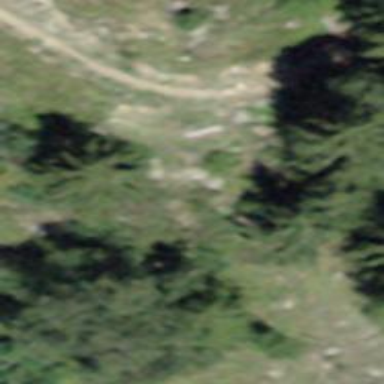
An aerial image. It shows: Bench.